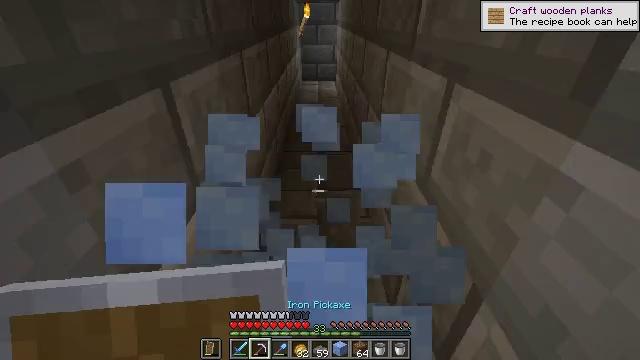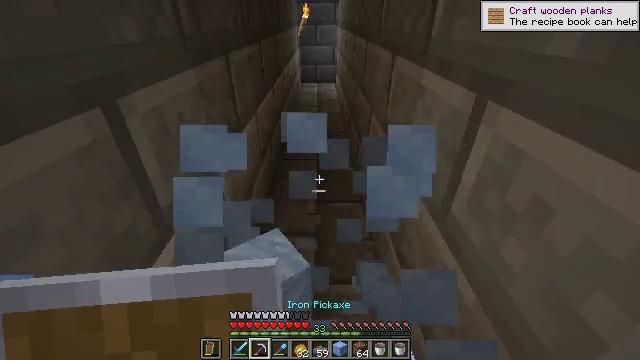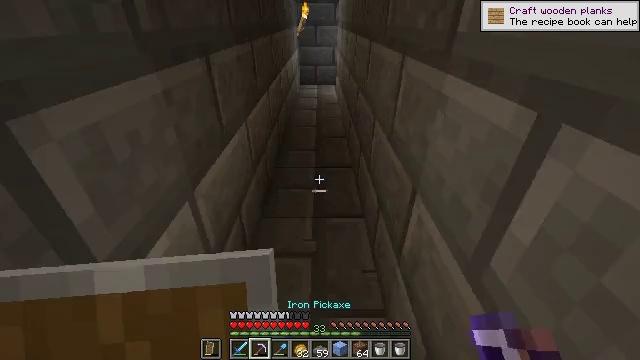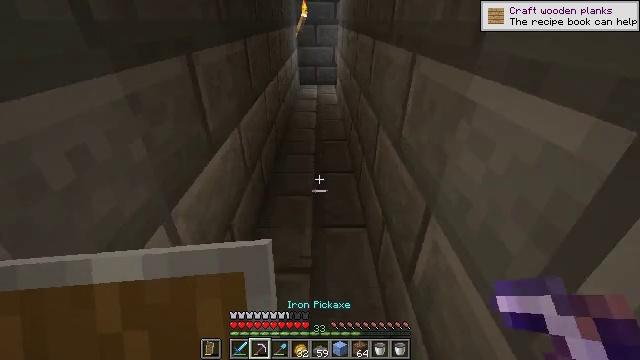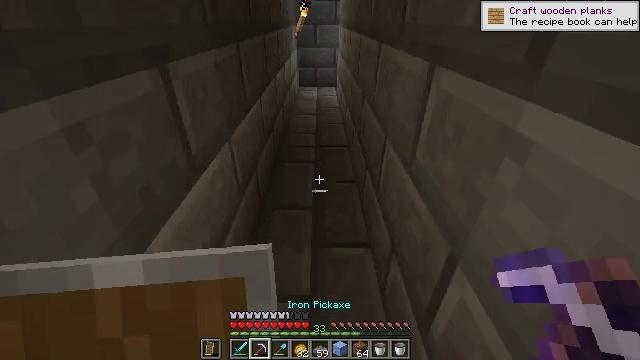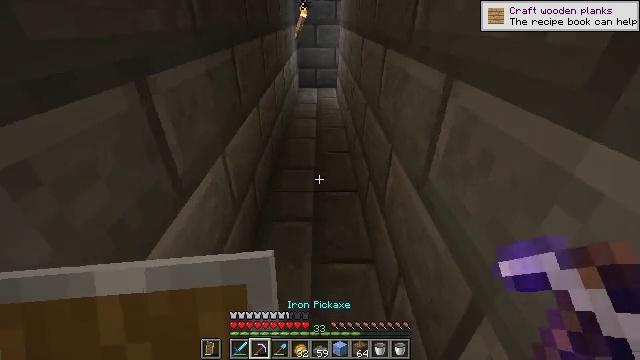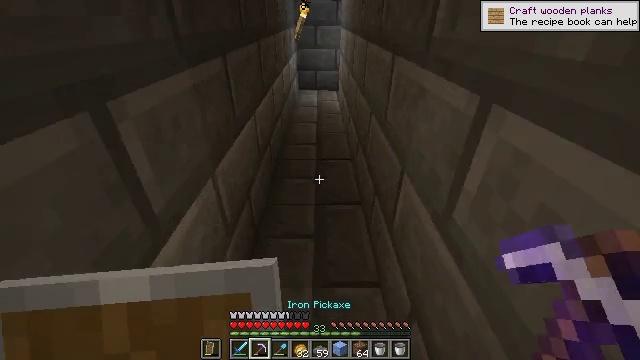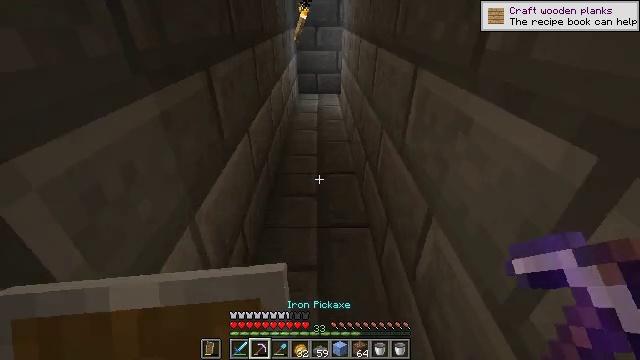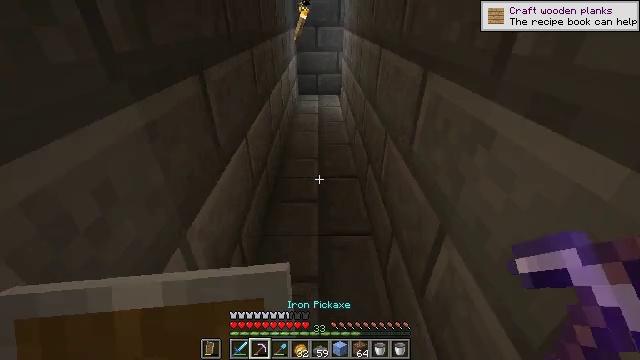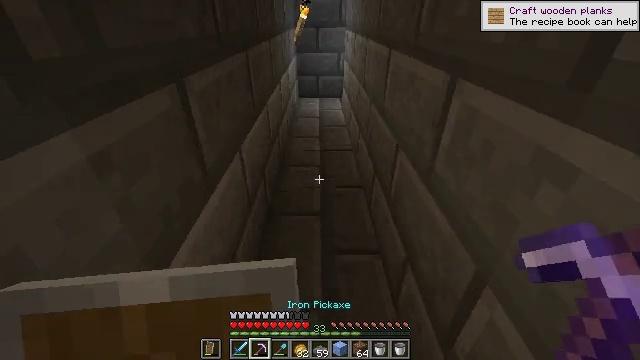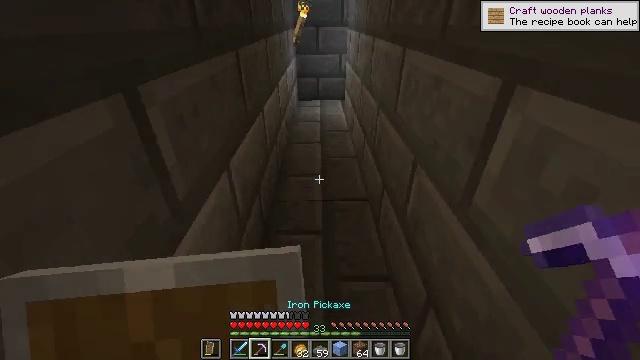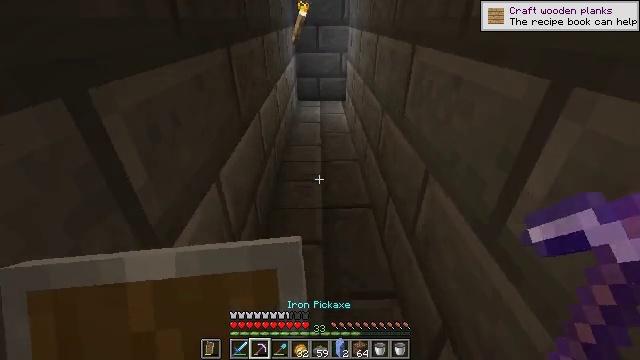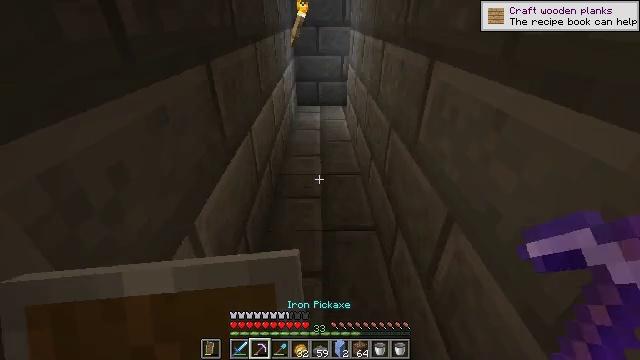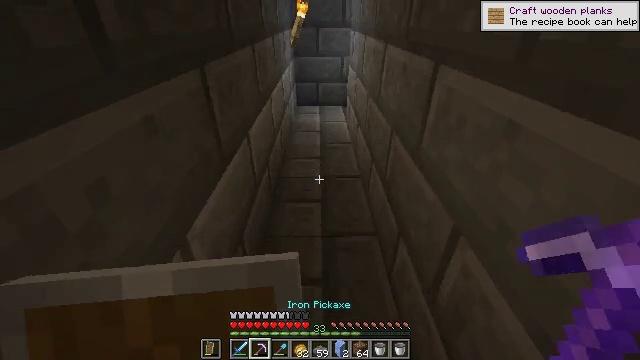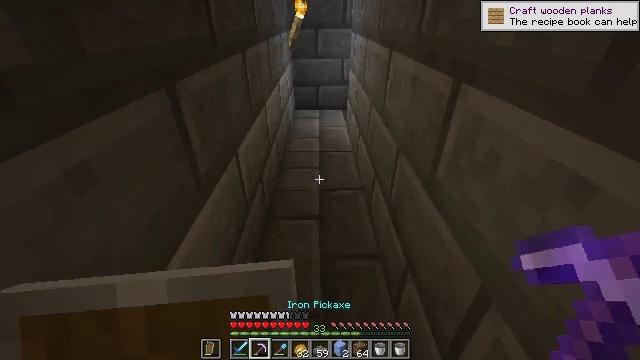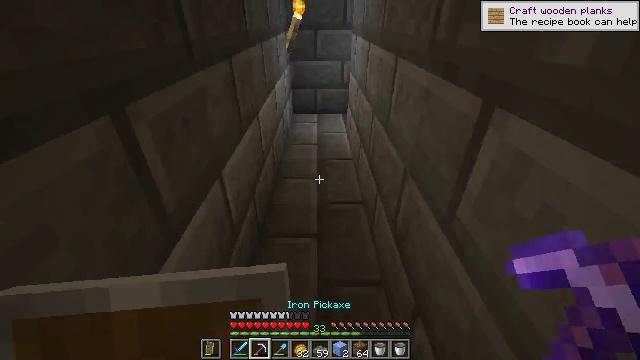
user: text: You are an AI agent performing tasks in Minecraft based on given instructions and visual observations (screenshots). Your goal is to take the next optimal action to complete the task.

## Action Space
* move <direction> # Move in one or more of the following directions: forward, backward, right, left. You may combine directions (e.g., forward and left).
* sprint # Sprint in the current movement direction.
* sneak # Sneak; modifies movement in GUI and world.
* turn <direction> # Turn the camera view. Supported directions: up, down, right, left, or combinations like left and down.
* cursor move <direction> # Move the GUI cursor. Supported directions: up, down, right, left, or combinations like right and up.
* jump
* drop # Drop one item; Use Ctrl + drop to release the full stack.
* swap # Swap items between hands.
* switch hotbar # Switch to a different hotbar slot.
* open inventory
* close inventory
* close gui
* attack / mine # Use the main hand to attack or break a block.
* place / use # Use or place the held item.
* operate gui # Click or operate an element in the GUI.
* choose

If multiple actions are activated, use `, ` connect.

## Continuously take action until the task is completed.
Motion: motion action
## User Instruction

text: Combine ice blocks in the crafting table to get packed ice.
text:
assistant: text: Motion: move forward
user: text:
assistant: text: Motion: move forward
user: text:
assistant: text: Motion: move forward
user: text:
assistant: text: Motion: move forward
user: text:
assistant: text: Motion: move forward
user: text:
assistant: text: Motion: move forward
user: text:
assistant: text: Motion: move forward
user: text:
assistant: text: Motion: move forward
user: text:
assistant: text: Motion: move forward
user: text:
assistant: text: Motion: move forward
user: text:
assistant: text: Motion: move forward
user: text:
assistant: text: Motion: move forward
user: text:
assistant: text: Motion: move forward
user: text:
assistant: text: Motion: move forward
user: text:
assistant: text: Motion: move forward
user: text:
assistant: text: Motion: move forward
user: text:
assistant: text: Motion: move forward
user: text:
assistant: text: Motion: move forward
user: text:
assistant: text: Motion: move forward
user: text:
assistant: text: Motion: move forward
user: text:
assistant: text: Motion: move forward
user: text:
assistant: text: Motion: move forward
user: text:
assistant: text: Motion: move forward
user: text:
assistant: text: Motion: move forward
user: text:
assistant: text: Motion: move forward, turn right
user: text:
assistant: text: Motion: move forward, turn right
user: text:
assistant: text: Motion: move forward
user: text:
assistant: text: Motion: move forward, turn right
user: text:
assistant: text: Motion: move forward, turn right
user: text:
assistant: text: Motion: move forward and move left, turn right